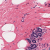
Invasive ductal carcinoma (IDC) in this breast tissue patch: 0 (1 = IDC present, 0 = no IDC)